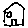
Label: house